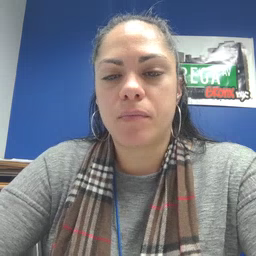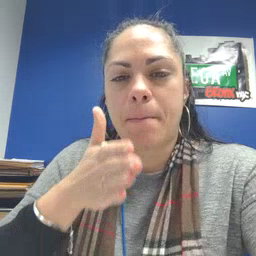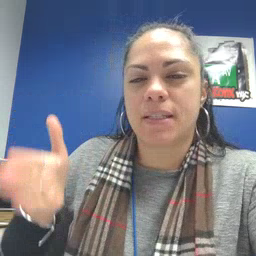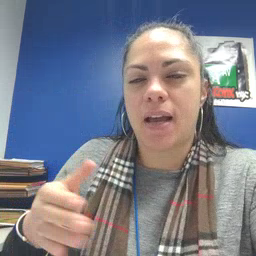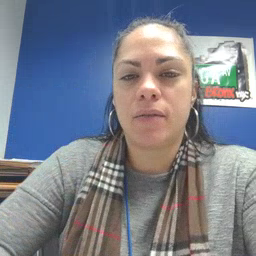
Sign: beside